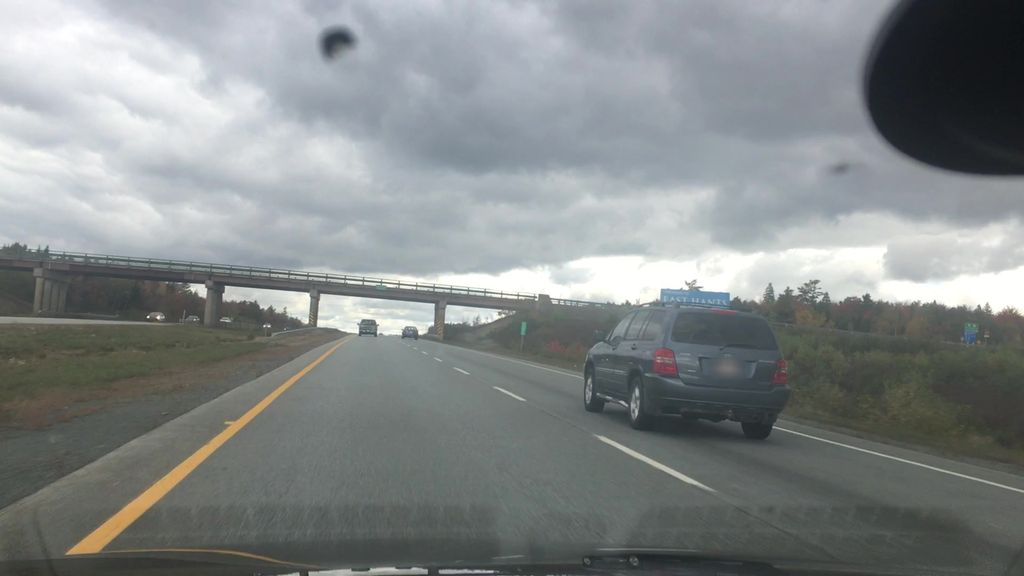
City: halifax